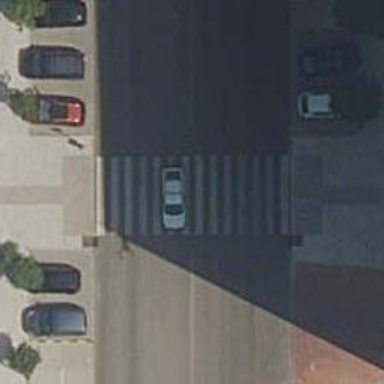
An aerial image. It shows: Uncontrolled crossing on the road.